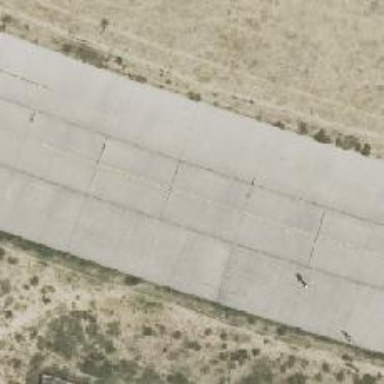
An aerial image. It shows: Footway made of concrete plates.